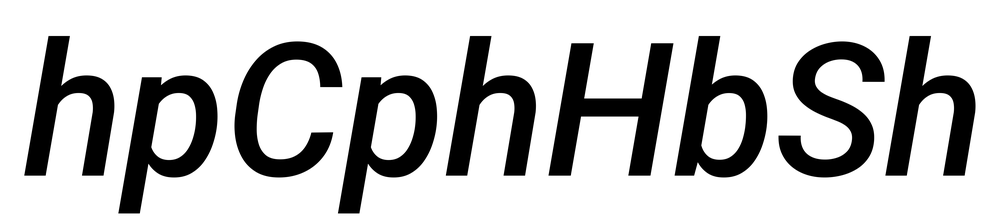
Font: Roboto-Italic_Medium_Italic